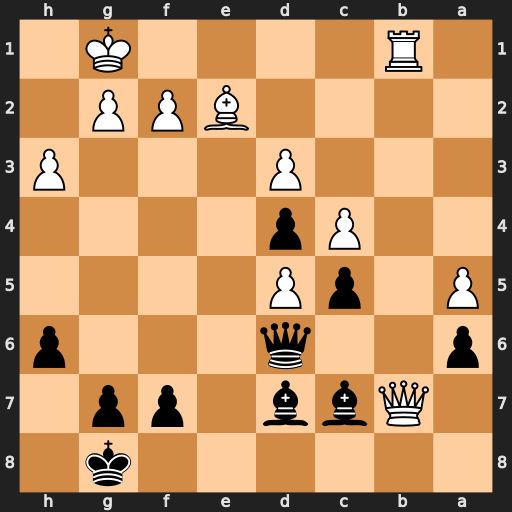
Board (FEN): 6k1/1Qbb1pp1/p2q3p/P1pP4/2Pp4/3P3P/4BPP1/1R4K1
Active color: b
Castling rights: -
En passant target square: -
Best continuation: Qh2+ Kf1 Qh1#